Interaction volume radius: 10 \u00c5
Interaction volume height: 15 \u00c5
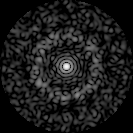
Disorder parameter: 0.8211